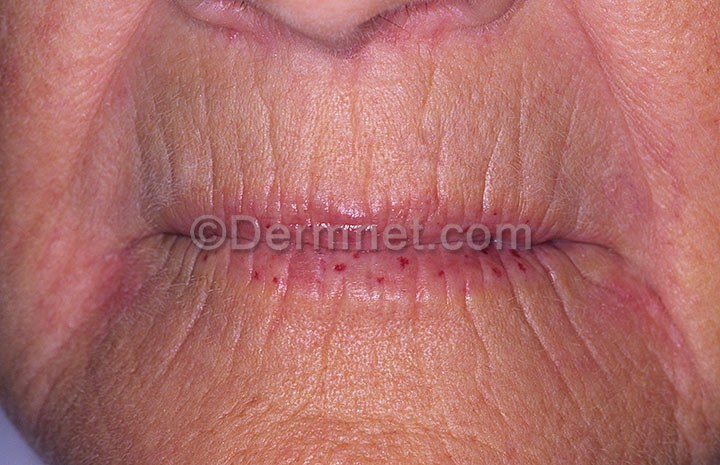
Disease: Lupus and other Connective Tissue diseases